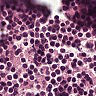
Metastatic tissue present: no